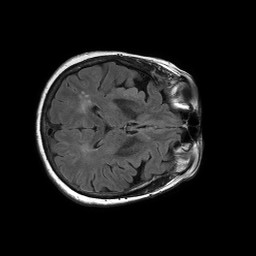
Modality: FLAIR
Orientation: axial
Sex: female
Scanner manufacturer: philips
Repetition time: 11 s
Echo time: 0.125 s